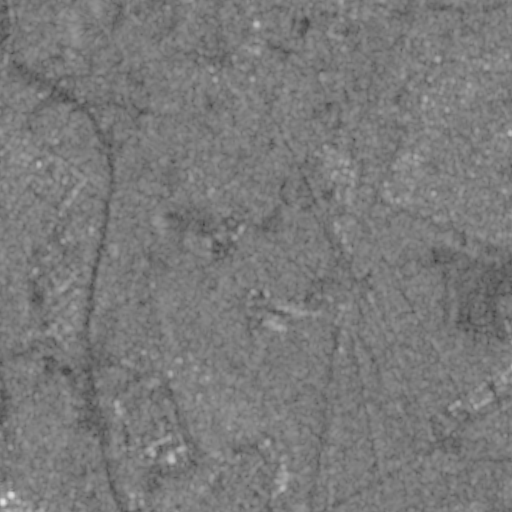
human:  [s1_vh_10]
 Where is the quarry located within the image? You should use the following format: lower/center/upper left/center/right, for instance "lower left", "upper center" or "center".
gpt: The quarry is located in the center of the image.
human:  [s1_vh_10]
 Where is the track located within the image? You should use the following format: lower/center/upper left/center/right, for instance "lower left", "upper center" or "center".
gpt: There is no track in the image.

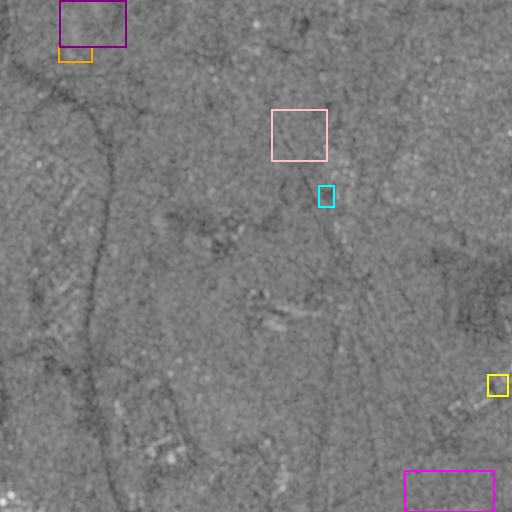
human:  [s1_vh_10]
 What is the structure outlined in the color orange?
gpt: The structure outlined in orange is a gas station.
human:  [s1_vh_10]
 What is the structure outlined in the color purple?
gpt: The structure outlined in purple is a landfill.
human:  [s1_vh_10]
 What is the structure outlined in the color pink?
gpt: The structure outlined in pink is a park.
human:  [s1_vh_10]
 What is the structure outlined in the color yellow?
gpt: The structure outlined in yellow is a parking lot.
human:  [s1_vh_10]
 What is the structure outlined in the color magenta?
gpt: The structure outlined in magenta is a power substation.
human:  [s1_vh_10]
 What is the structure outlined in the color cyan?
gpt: The structure outlined in cyan is a quarry.
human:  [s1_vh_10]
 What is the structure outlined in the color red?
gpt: There is no red outline.